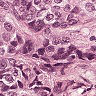
Metastatic tissue present: yes